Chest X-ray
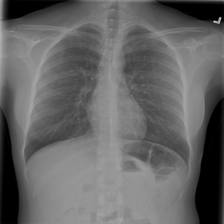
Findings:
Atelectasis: negative
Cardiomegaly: negative
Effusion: negative
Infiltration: negative
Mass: negative
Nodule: negative
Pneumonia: negative
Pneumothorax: negative
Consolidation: negative
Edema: negative
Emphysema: negative
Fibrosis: negative
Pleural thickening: negative
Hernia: negative